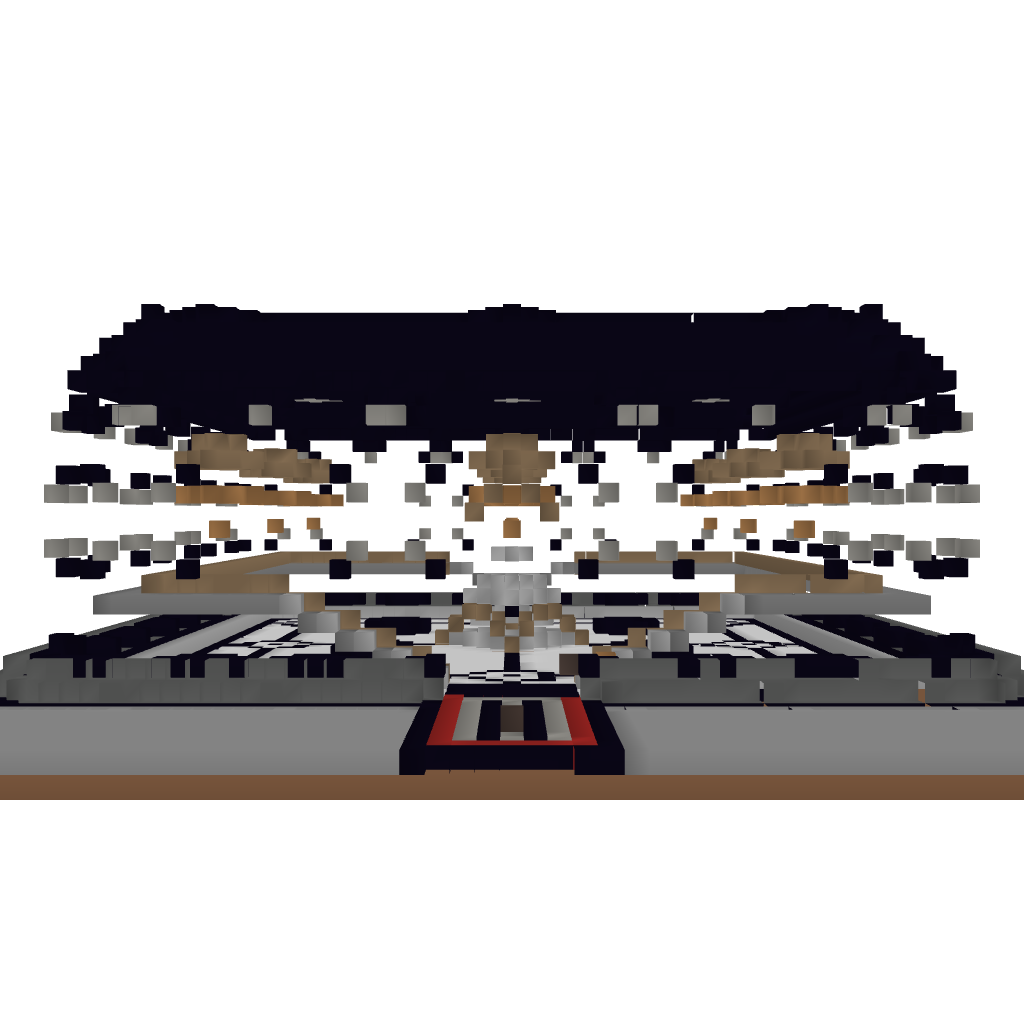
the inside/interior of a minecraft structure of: Meeting Hall